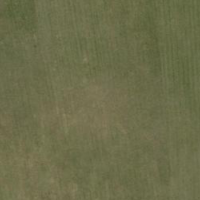
EUNIS habitat code: 52
Species observed at this site:
Ardea alba